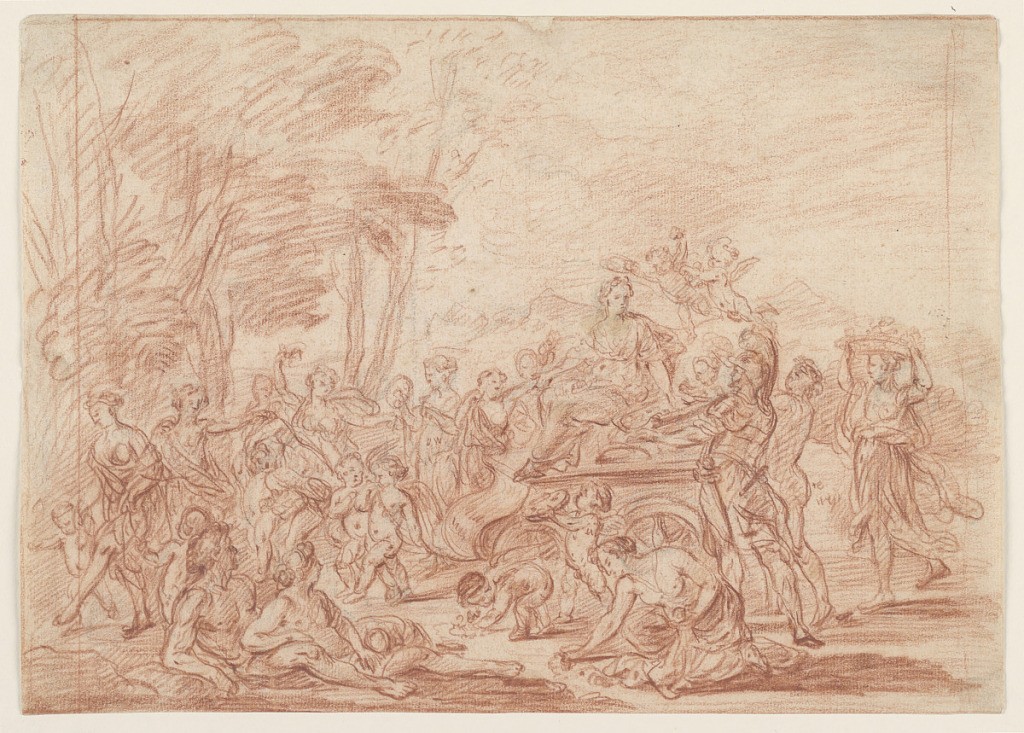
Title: Allegorical Composition
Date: late 17th century
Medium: Red and black chalk on paper
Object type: Drawing
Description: Allegorical composition of many figures and winged putti in a landscape. Ruled frame in red chalk.